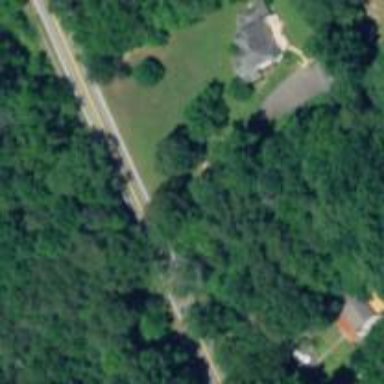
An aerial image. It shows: Driveway leading to service road.